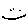
Label: smiley face